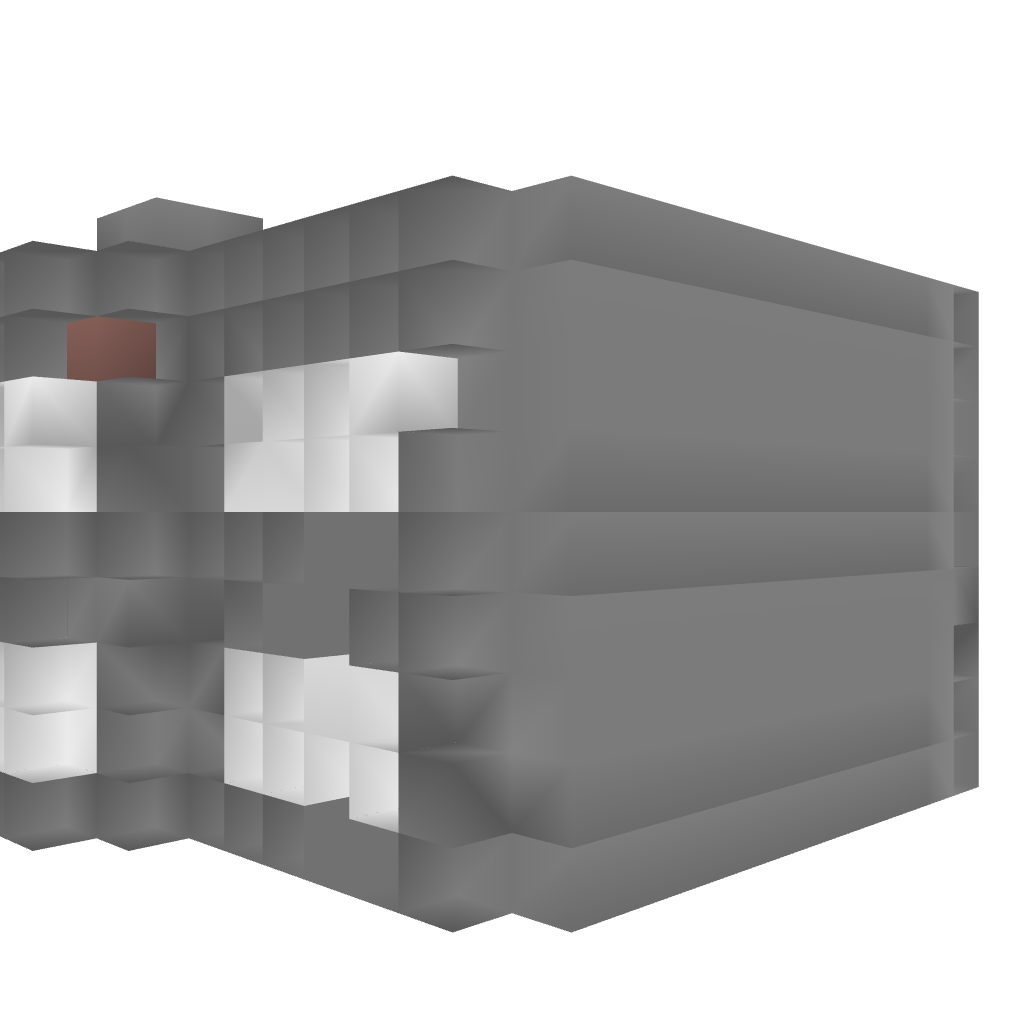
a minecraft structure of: Modern House good quality